Question: In my Android App I have added components for the arabic version like this:

In the styles.xml I defined:
'''
<style name="HeaderImage">
<item name="android:background">#193660</item>
<item name="android:src">@drawable/logo_white_trans_96x96_300dpi</item>
<item name="android:scaleType">fitStart</item>
<item name="android:layout_width">wrap_content</item>
<item name="android:layout_height">wrap_content</item>
</style>
<style name="HeaderTitle">
<item name="android:background">#193660</item>
<item name="android:layout_width">fill_parent</item>
<item name="android:layout_height">match_parent</item>
<item name="android:textColor">#ffffff</item>
<item name="android:textSize">25sp</item>
<item name="android:gravity">right|center_vertical</item>
<item name="android:paddingLeft">15dip</item>
</style>
'''
When I launch the emulator (with arabic locale) the text alignment is correct but all the styles are set to default. No Image is displaying and it's just the standard gray bar.
The only difference in the values/styles.xml is the gravity "left". The other files have been copied.
Can anyone tell me what I'm doing wrong?
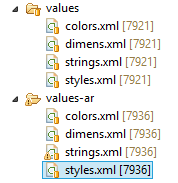
Answer: It appears that I copied too many styles over to the "ar" directory. When I removed all the styles except the one in my code sample it used the Holo Theme again.